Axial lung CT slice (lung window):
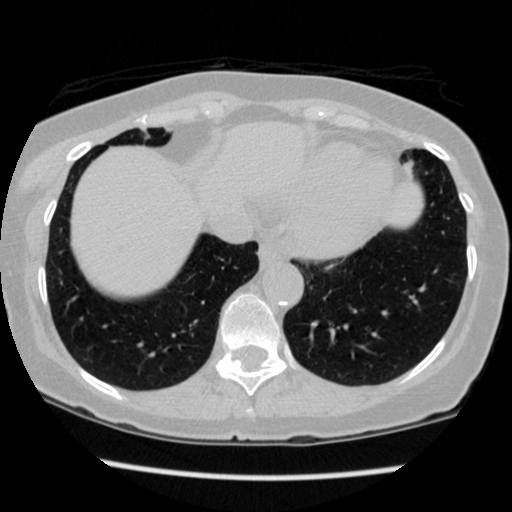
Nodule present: no